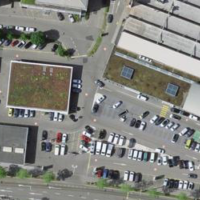
EUNIS habitat code: 54
Species observed at this site:
Symphyotrichum lanceolatum